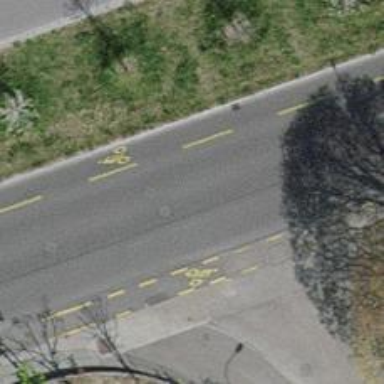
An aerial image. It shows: Tertiary road with asphalt surface. There is track for cyclists on the left side.